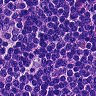
Metastatic tissue present: no